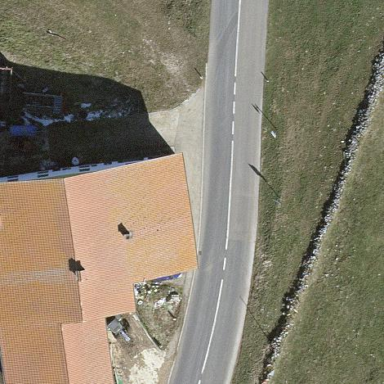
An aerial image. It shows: Gabled roof on farm auxiliary building.